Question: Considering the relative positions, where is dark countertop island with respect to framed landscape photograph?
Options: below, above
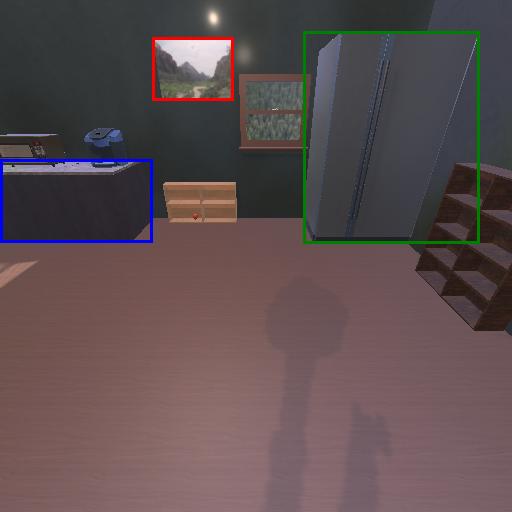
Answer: below